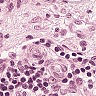
Metastatic tissue present: yes